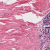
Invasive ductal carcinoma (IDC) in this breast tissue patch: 0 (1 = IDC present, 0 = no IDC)